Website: bh-photo
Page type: account-dashboard
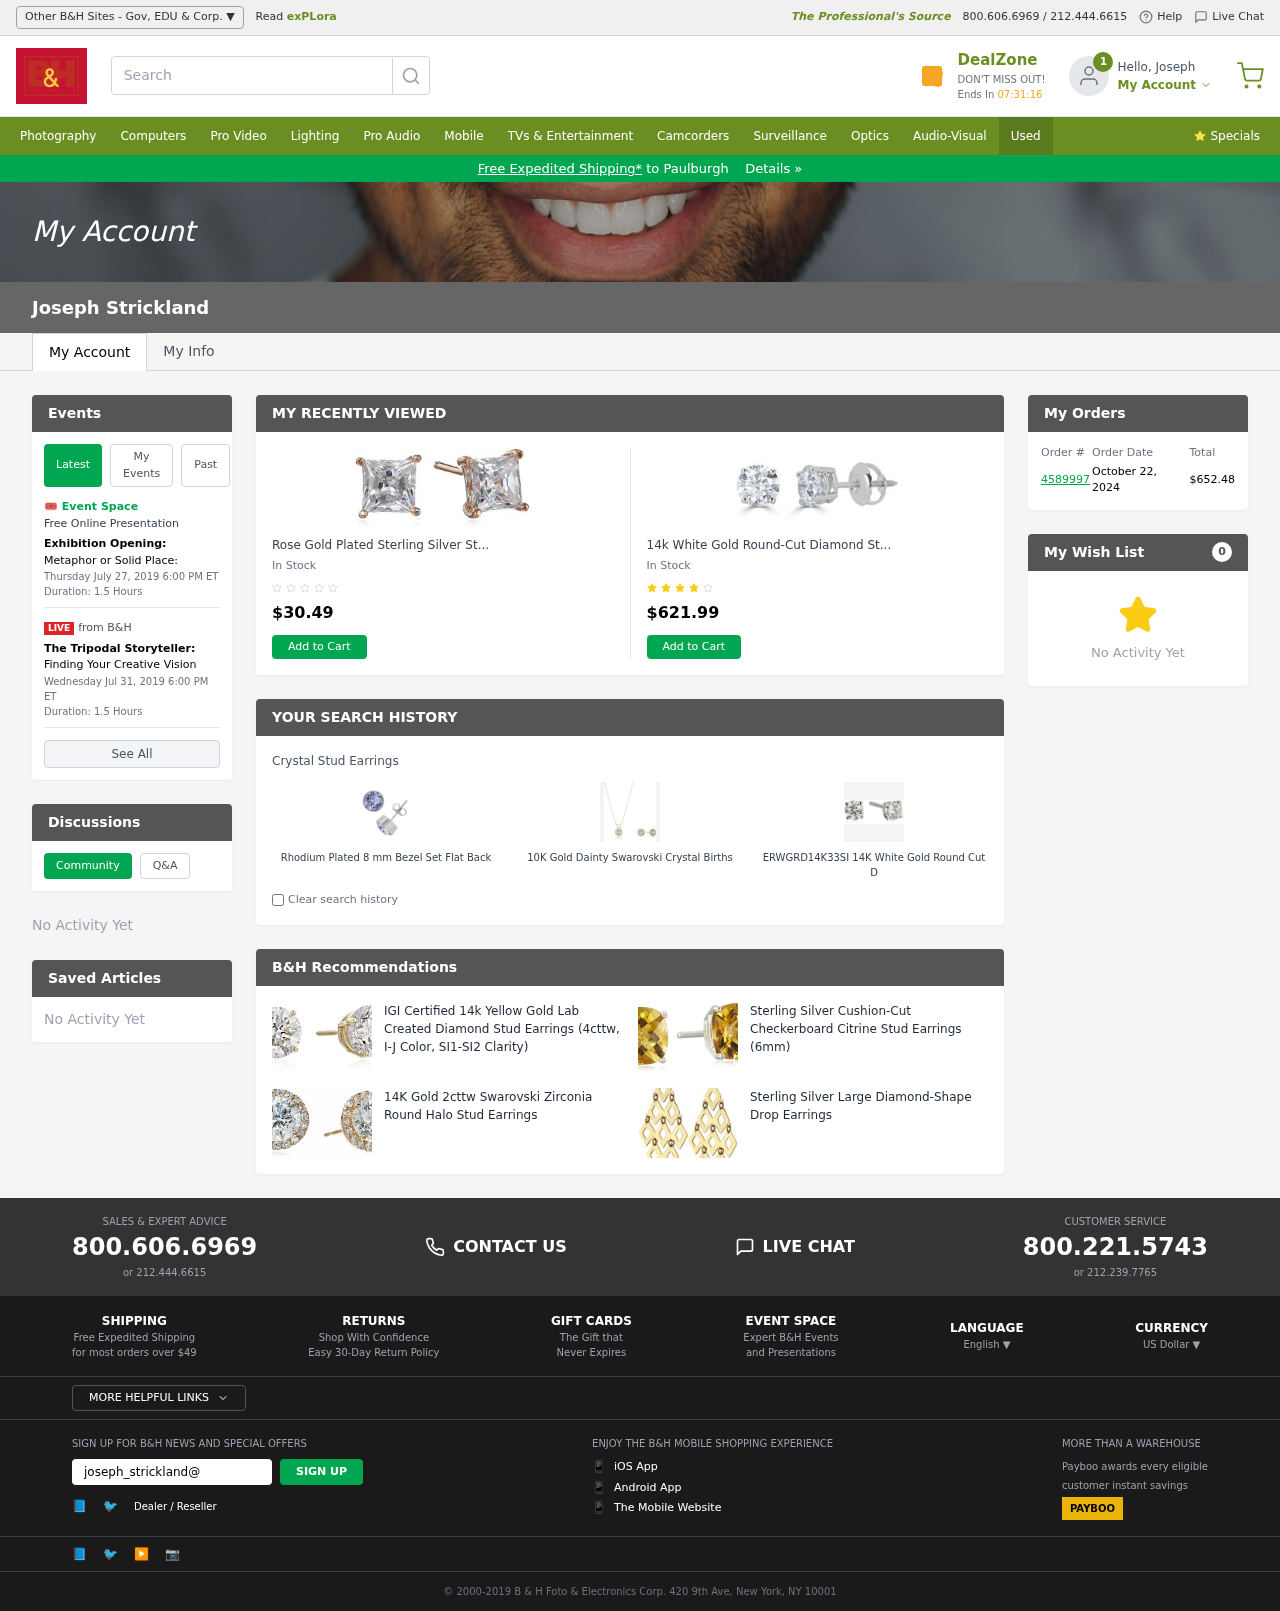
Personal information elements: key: PII_CITY
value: Paulburgh
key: PII_EMAIL
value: joseph_strickland@gmail.com
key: PII_FIRSTNAME
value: Joseph
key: PII_FULLNAME
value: Joseph Strickland
Product elements: key: PRODUCT1_NAME
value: Rose Gold Plated Sterling Silver Stud Earrings set with Princess Brilliant Cut Swarovski Zirconia (1
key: PRODUCT1_PRICE
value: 30.49
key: PRODUCT2_NAME
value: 14k White Gold Round-Cut Diamond Stud Earrings (1/2cttw, J-K Color, I2-I3 Clarity)
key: PRODUCT2_PRICE
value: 621.99
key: PRODUCT3_ITEM_CATEGORY
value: Crystal Stud Earrings
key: PRODUCT3_NAME
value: Rhodium Plated 8 mm Bezel Set Flat Back with Light Sapphire Swarovski Crystals Stud Earrings
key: PRODUCT4_NAME
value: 10K Gold Dainty Swarovski Crystal Birthstone Pendant Necklace with Stud Earrings Set, April
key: PRODUCT5_NAME
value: ERWGRD14K33SI 14K White Gold Round Cut Diamond Stud Earrings (0.3ct H-I Color, I1 Clarity)
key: PRODUCT6_NAME
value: IGI Certified 14k Yellow Gold Lab Created Diamond Stud Earrings (4cttw, I-J Color, SI1-SI2 Clarity)
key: PRODUCT7_NAME
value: Sterling Silver Cushion-Cut Checkerboard Citrine Stud Earrings (6mm)
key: PRODUCT8_NAME
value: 14K Gold 2cttw Swarovski Zirconia Round Halo Stud Earrings
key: PRODUCT9_NAME
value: Sterling Silver Large Diamond-Shape Drop Earrings
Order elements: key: ORDER_ID
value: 4589997
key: ORDER_DATE
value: October 22, 2024
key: ORDER_TOTAL
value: $652.48
Other elements: key: WISHLIST_COUNT
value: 0